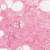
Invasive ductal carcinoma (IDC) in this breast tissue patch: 0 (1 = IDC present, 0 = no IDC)